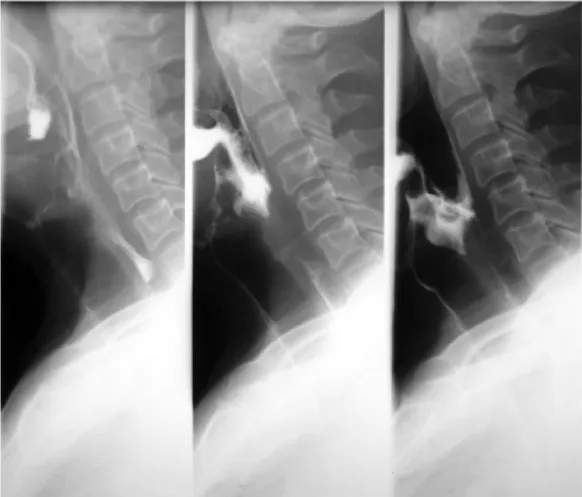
Video-radiological barium examination with intra- and- postdeglutive aspiration. From left to right: Oral phase of the swallowing procedure (left picture), laryngeal phase of the swallowing procedure (middle picture) and prolonged laryngeal/pharyngeal phase (right picture) with aspiration into the larynx and trachea.
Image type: radiology (x_ray)